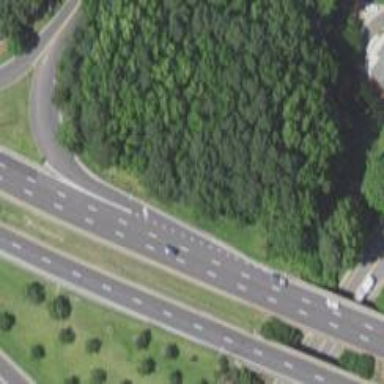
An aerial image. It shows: Primary highway that functions as expressway.